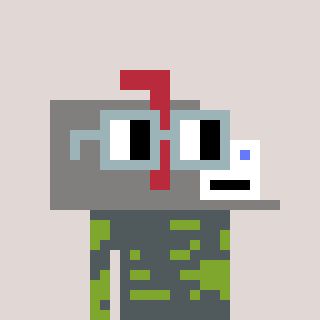
a pixel art character with square dark gray glasses, a mailbox-shaped head and a slimegreen-colored body on a warm background